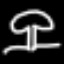
Label: mushroom